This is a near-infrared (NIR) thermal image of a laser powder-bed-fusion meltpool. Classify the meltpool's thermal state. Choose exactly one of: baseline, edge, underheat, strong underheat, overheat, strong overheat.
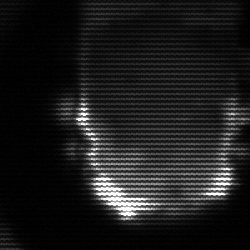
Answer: baseline